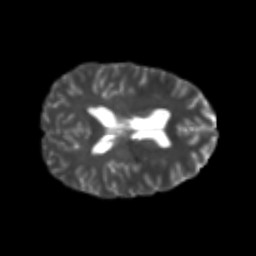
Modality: T2w
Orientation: axial
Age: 26
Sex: female
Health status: healthy
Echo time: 0.074 s